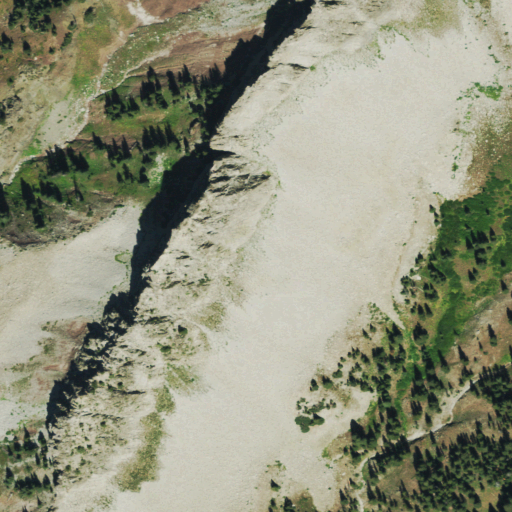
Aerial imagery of ridge(s) in Colorado named The Dyke containing shrub, evergreen forest, barren land, and deciduous forest